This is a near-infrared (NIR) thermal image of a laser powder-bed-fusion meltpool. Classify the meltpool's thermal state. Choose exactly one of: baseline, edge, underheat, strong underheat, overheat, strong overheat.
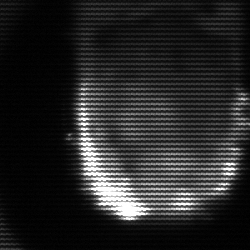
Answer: baseline